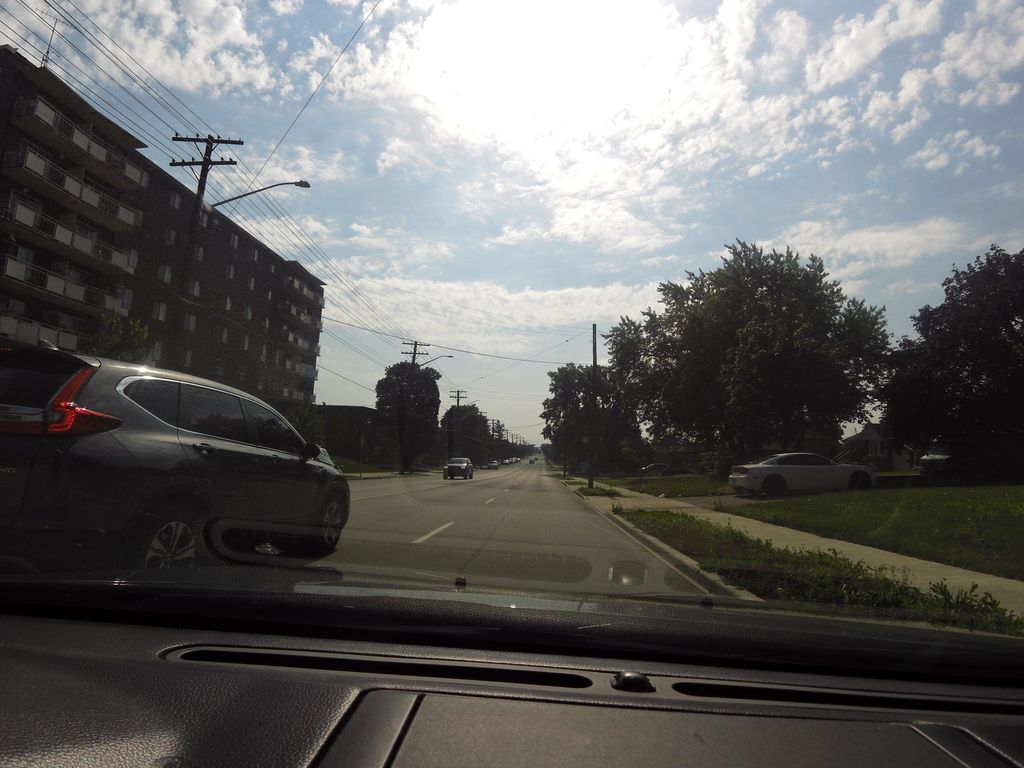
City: hamilton